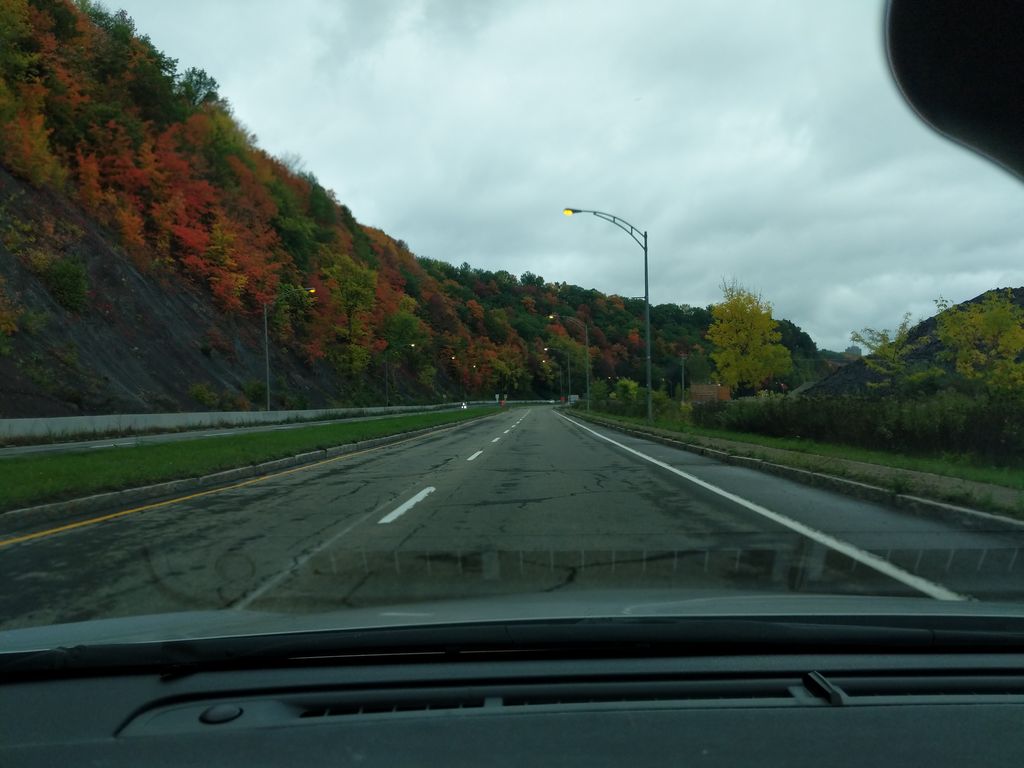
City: quebec_city